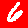
Digit: 6